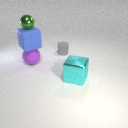
large purple rubber sphere in front of small gray rubber cylinder